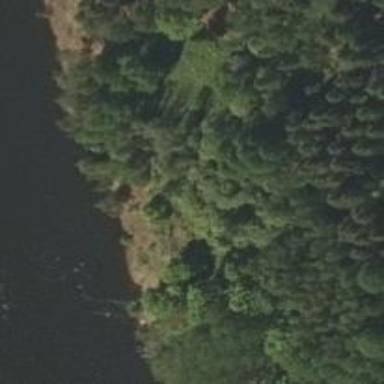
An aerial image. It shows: Cliff in nature.